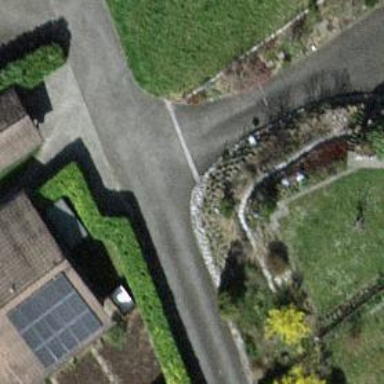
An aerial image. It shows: Residential road with asphalt surface.